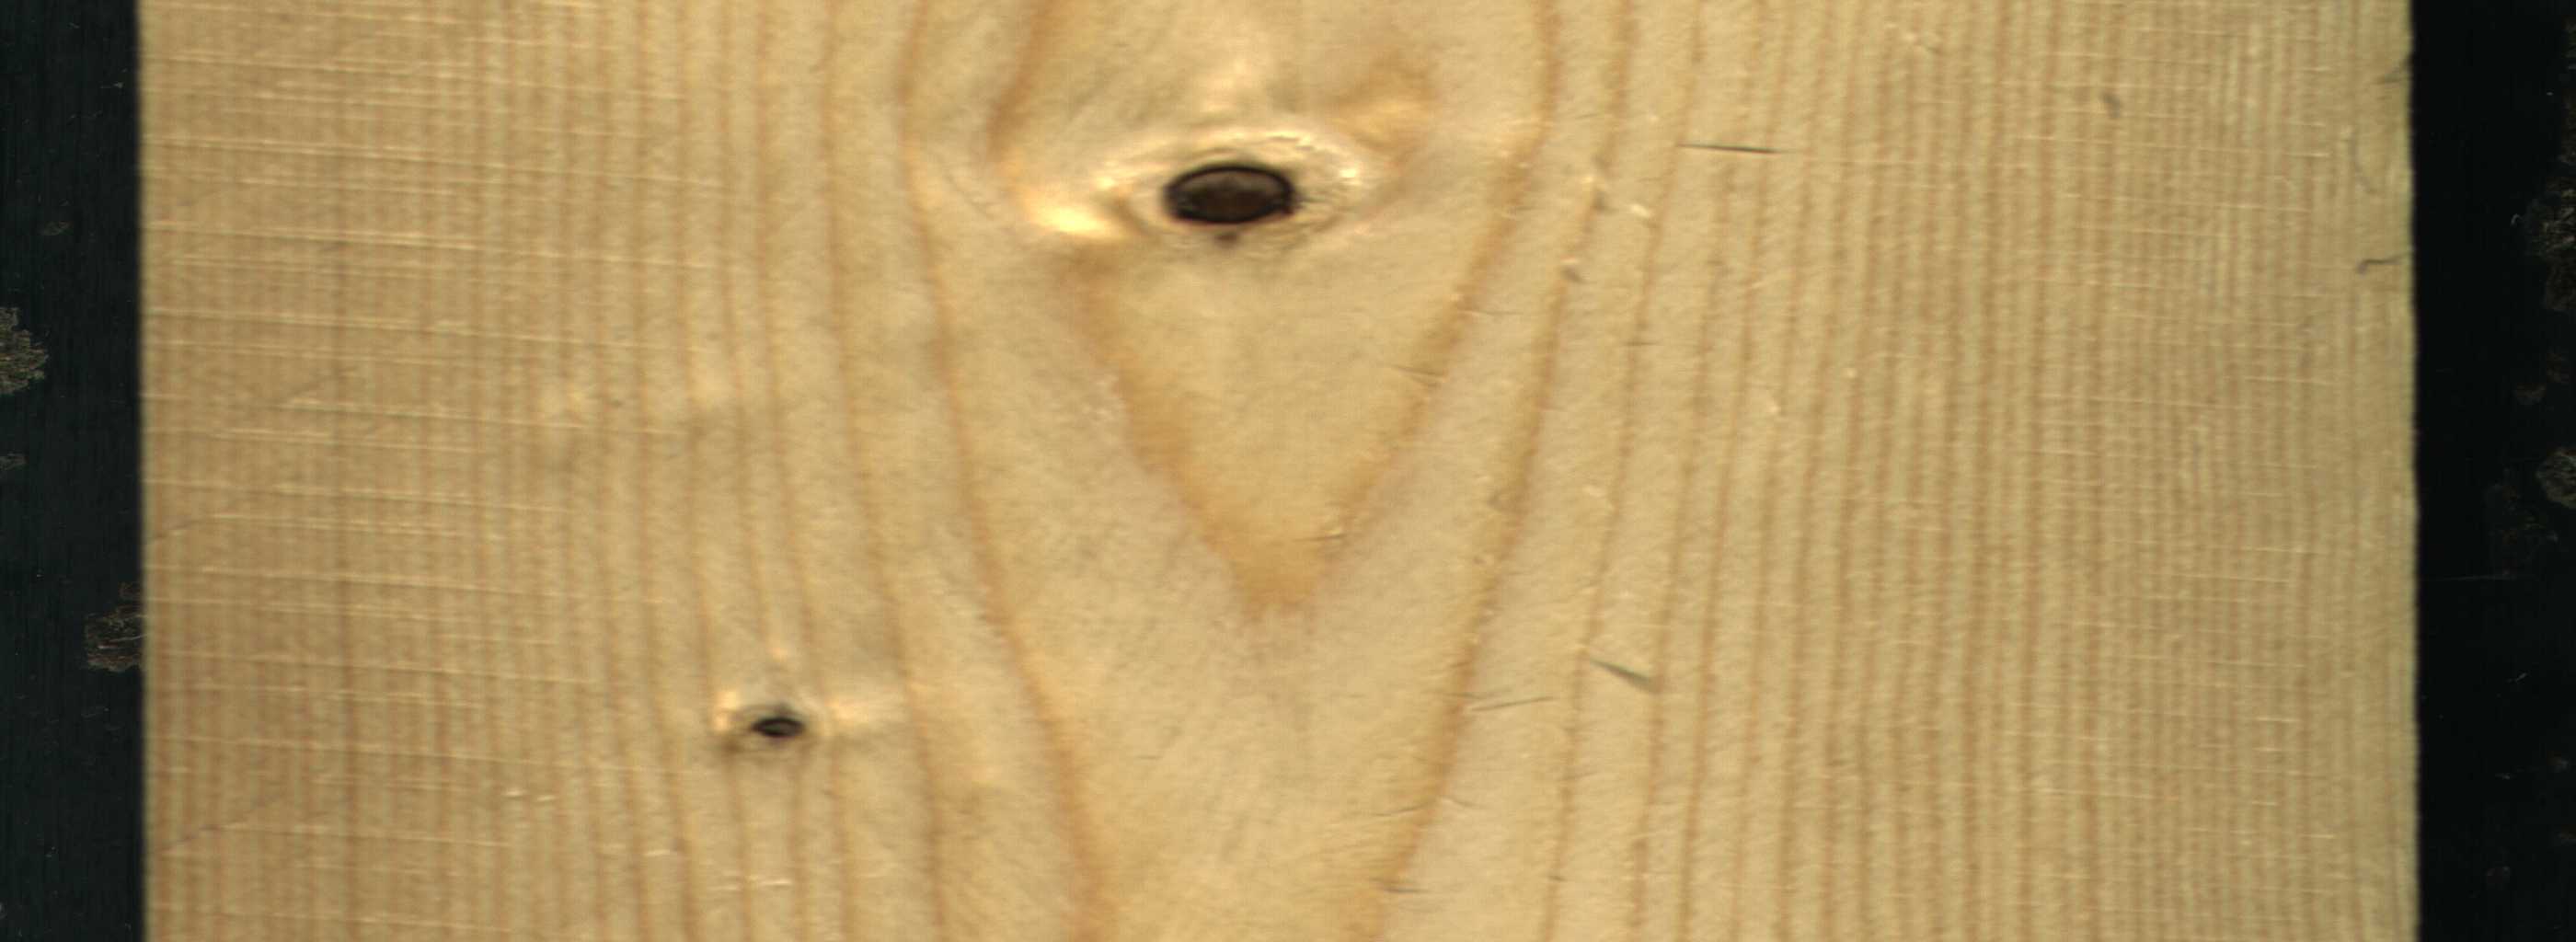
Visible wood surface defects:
Dead_Knot
Dead_Knot